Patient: sex M, age 29
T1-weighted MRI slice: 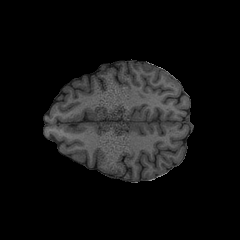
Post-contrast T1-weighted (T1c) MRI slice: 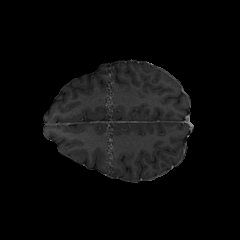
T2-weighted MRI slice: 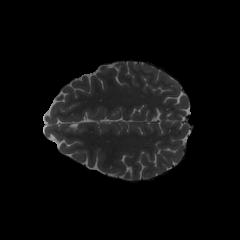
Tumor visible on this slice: no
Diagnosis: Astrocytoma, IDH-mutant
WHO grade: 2